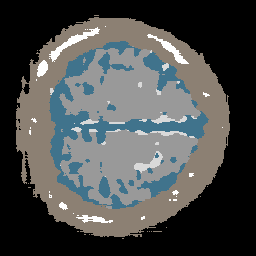
Label: no_lesion